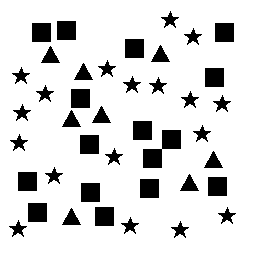
Squares: 16
Triangles: 8
Stars: 18
Total shapes: 42